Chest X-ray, AP view. Patient: 23 years old, sex M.
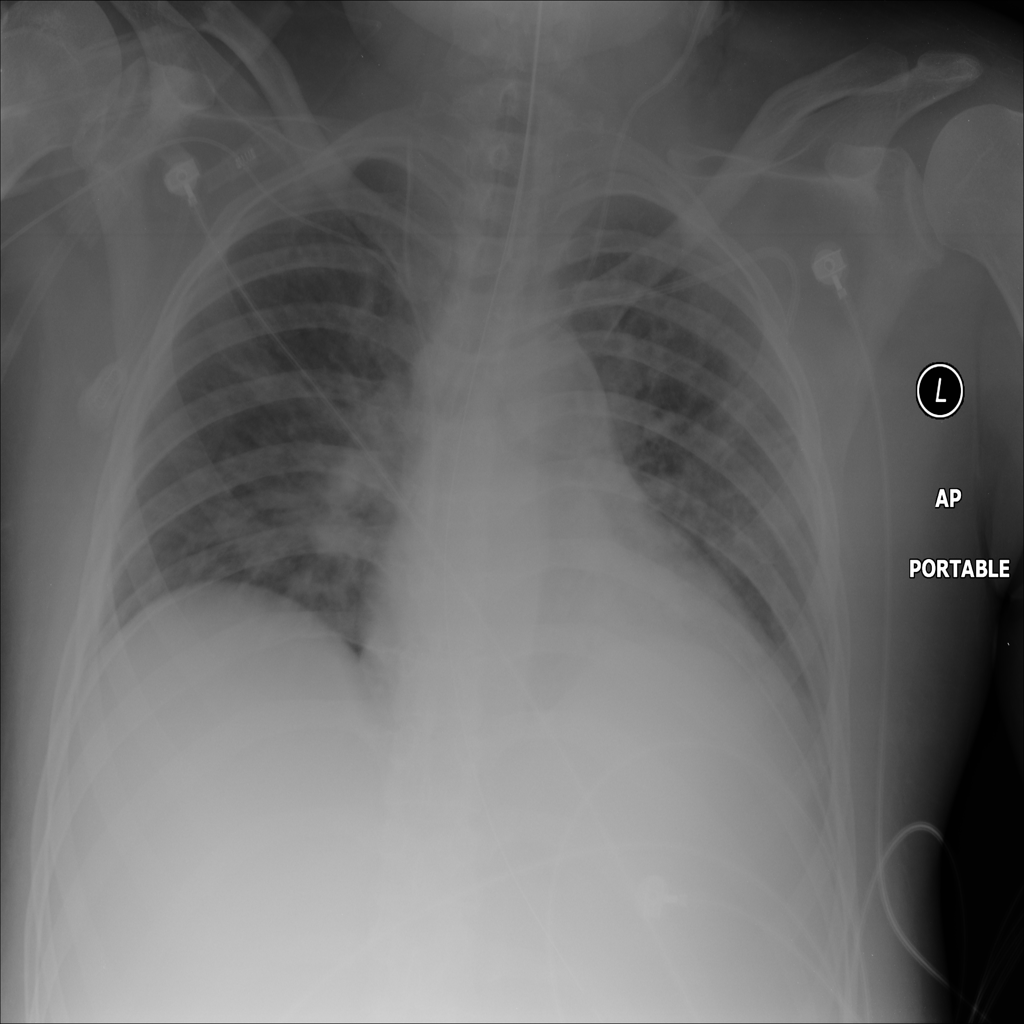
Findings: No Finding